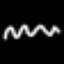
Label: squiggle